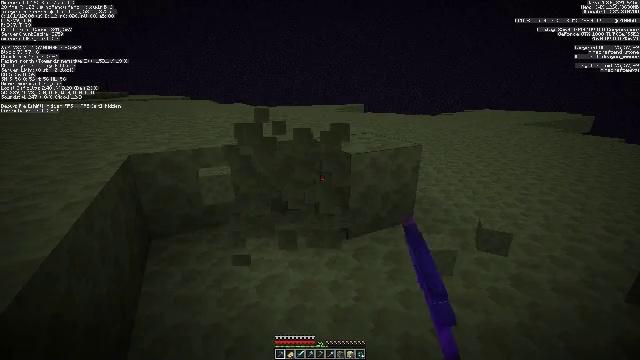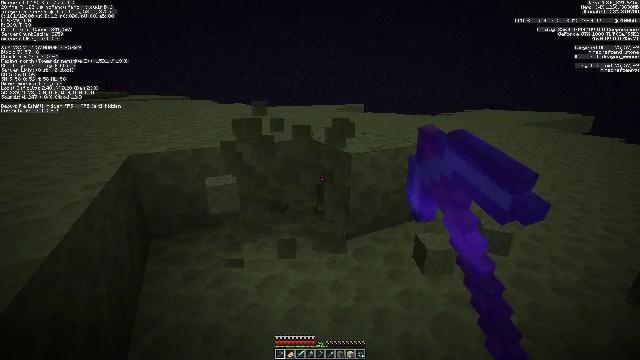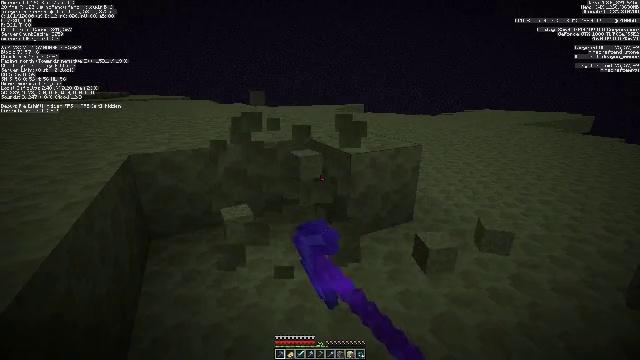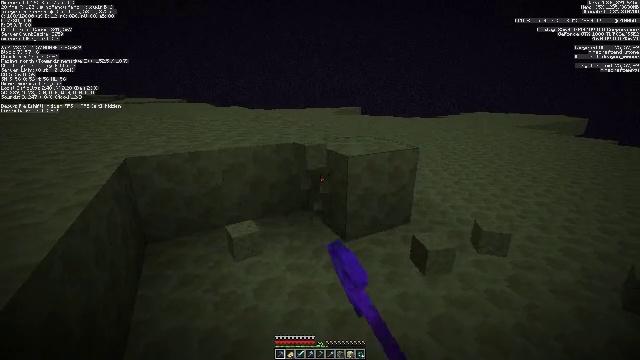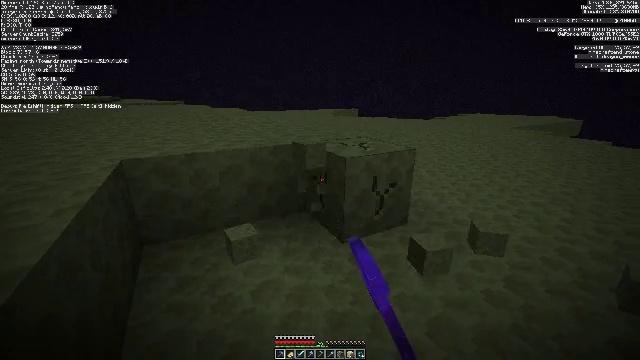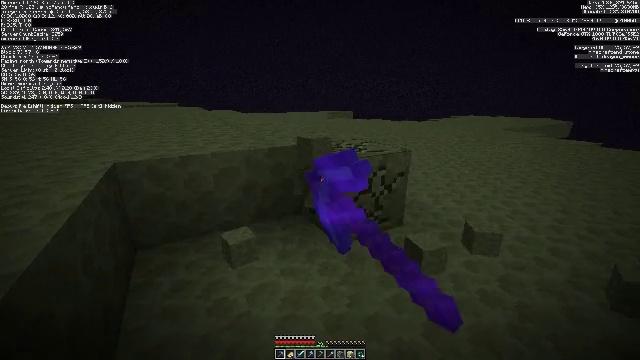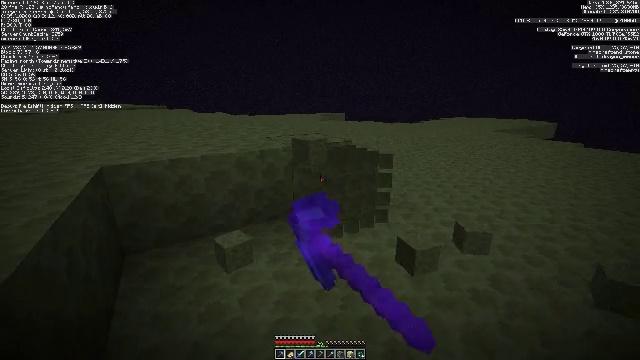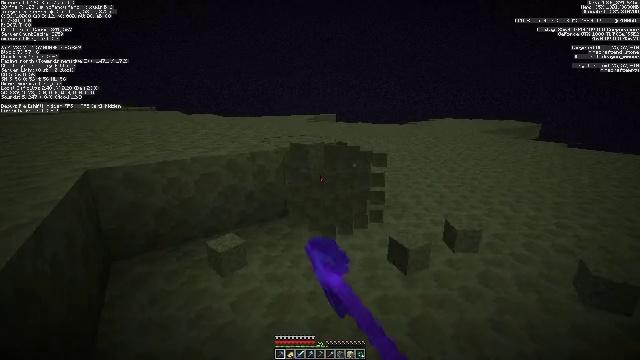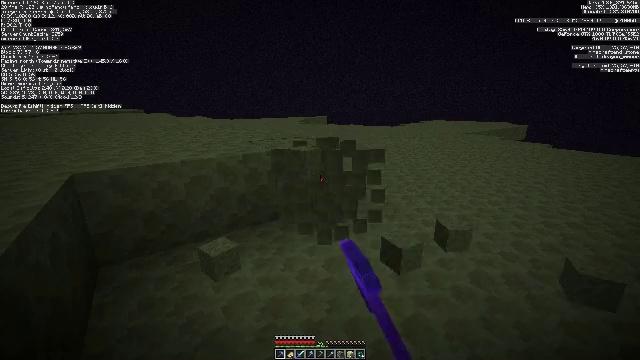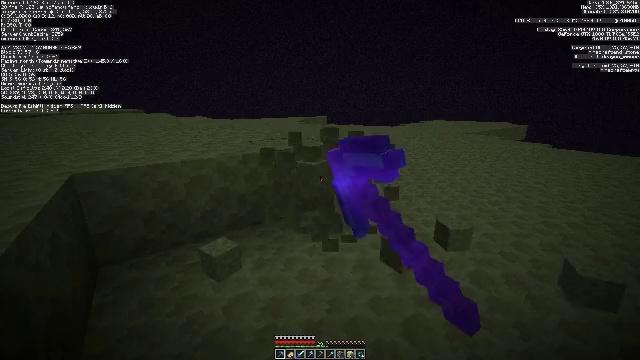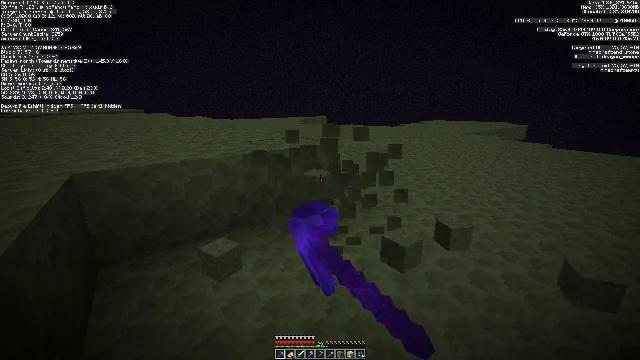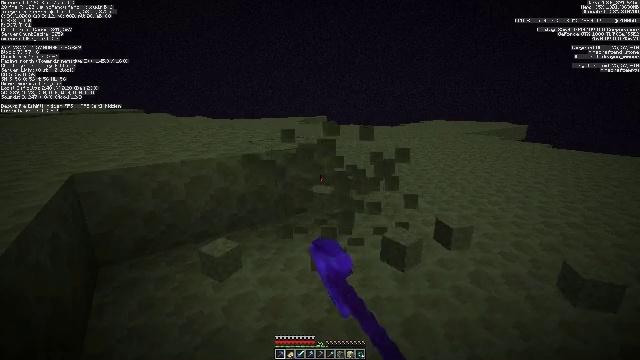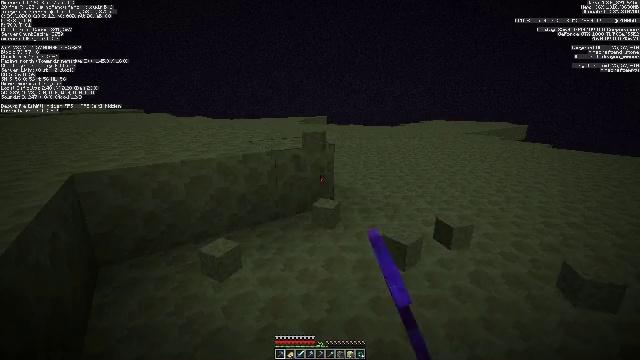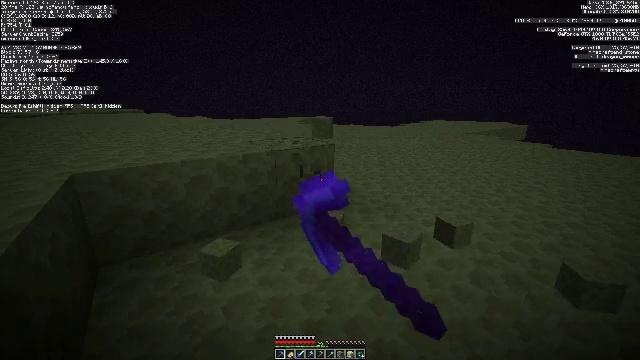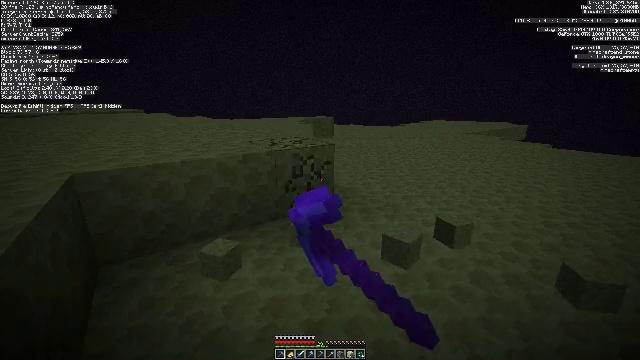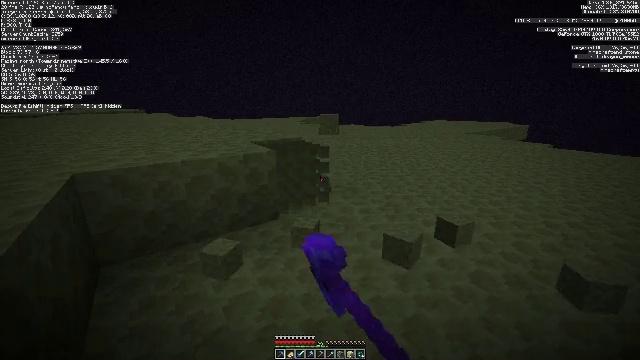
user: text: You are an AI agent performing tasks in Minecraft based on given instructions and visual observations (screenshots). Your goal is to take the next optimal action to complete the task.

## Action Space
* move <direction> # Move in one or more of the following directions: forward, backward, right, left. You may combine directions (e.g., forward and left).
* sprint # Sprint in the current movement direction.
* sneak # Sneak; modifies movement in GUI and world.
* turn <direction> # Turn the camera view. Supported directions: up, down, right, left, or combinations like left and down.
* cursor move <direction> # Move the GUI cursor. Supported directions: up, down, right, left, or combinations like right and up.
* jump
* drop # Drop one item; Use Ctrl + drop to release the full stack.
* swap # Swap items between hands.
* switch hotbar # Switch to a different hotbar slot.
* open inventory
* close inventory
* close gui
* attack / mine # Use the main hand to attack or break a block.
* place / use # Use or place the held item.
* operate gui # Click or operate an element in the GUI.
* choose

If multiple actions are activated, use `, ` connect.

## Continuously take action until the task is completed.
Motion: motion action
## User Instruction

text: Dig the end stone for building materials.
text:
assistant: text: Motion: attack / mine
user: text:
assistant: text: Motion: attack / mine
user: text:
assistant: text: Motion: attack / mine
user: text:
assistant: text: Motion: attack / mine
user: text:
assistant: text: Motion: turn right, attack / mine
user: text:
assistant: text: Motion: turn right, attack / mine
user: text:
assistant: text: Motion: turn right, attack / mine
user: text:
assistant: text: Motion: turn right, attack / mine
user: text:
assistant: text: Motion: attack / mine
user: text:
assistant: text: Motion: attack / mine
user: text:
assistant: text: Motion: attack / mine
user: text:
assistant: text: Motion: attack / mine
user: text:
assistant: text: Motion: attack / mine
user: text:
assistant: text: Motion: attack / mine
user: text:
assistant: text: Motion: attack / mine
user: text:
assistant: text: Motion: turn left, attack / mine
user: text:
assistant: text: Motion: turn left, attack / mine
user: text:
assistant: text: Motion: turn left and up, attack / mine
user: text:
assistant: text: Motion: turn left, attack / mine
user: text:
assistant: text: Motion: move forward, turn left, attack / mine
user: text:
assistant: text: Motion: move forward, turn left, attack / mine
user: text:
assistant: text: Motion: move forward and move left, turn left, attack / mine
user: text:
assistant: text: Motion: move forward and move left, attack / mine
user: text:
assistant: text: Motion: move left, attack / mine
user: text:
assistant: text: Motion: move left, attack / mine
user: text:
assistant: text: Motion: attack / mine
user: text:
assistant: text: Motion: turn right, attack / mine
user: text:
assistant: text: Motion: attack / mine
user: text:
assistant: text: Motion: turn right, attack / mine
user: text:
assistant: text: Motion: attack / mine